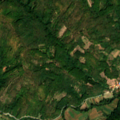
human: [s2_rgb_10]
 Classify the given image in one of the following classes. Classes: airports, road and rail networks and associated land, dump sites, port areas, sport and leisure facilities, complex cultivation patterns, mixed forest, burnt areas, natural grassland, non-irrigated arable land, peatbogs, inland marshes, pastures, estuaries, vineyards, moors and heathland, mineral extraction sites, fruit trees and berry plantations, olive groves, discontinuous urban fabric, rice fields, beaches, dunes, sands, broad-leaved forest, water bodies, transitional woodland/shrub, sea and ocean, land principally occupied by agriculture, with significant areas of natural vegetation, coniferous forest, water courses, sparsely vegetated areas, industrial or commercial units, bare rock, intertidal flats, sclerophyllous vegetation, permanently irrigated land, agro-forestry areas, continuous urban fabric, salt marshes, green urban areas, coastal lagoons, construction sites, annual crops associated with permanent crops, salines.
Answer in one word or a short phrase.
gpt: land principally occupied by agriculture, with significant areas of natural vegetation, broad-leaved forest